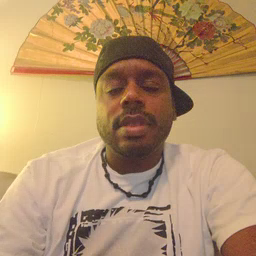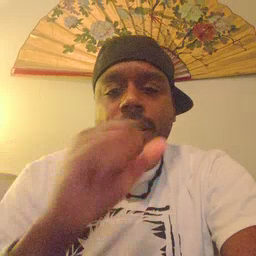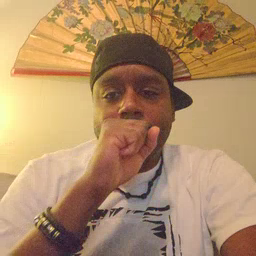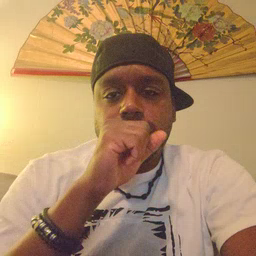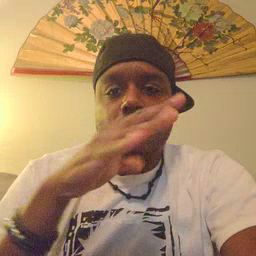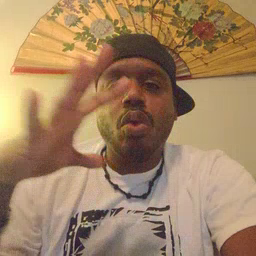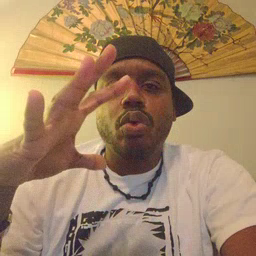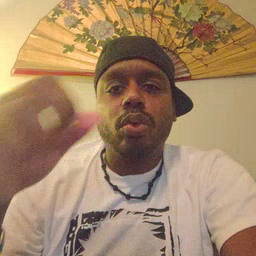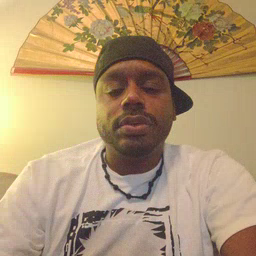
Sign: balloon